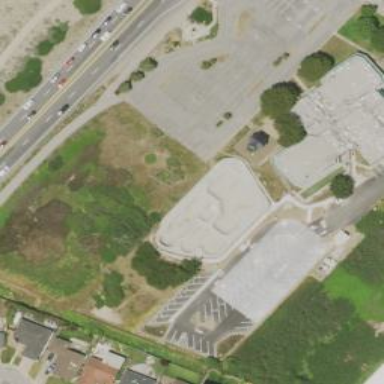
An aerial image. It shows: Concrete pitch for leisure land activities.